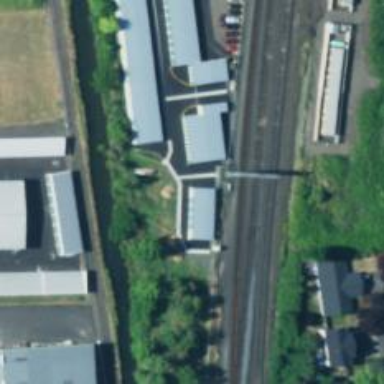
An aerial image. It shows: Railway signal.